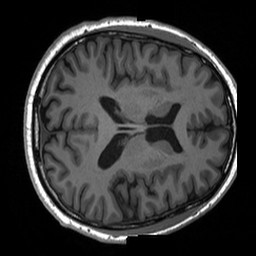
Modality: T1w
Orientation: axial
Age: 35
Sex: male
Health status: healthy
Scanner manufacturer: siemens
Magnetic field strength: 3 T
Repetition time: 2 s
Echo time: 0.00203 s